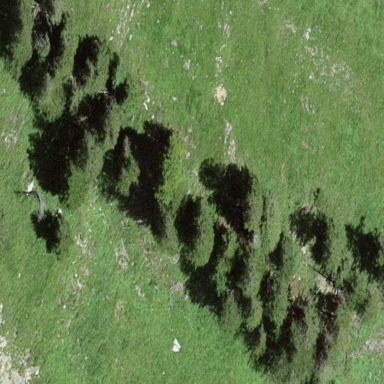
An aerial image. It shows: Forest area.